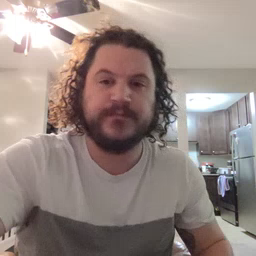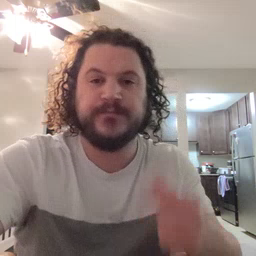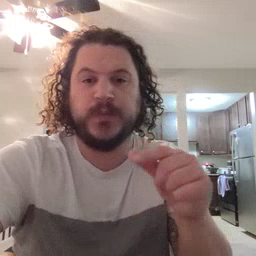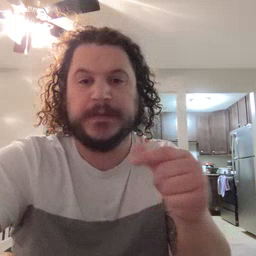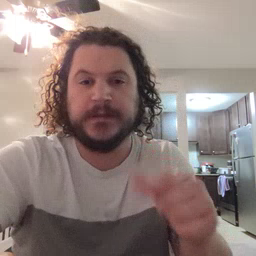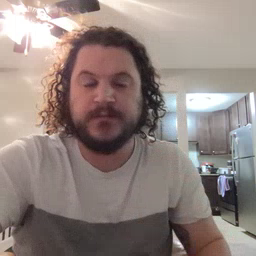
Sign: green